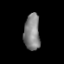
Tissue: lung
Cell type: T cells
Senescence score: 0.2049
Nuclear area (px): 564
Mean DAPI intensity: 131.573